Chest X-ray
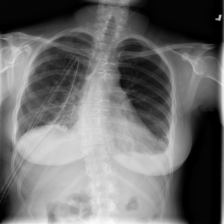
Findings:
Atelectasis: negative
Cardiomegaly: negative
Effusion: positive
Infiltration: negative
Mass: negative
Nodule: negative
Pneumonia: negative
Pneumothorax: negative
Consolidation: negative
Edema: negative
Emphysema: negative
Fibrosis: negative
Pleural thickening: negative
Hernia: negative